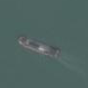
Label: civil